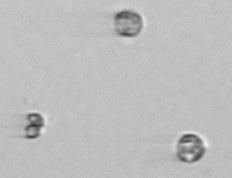
Label: Thalassiosira_sp_aff_mala